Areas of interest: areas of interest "Temple"
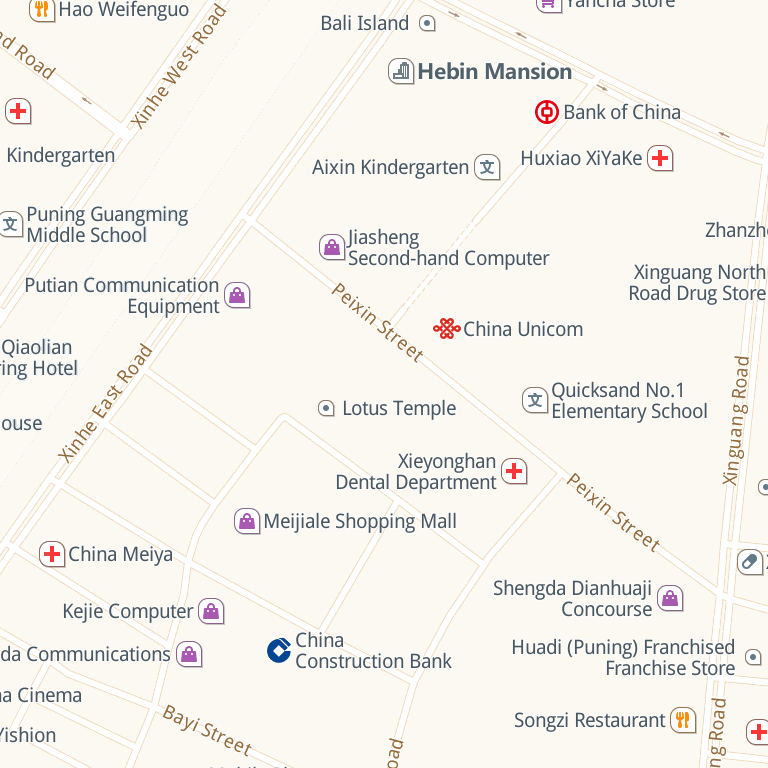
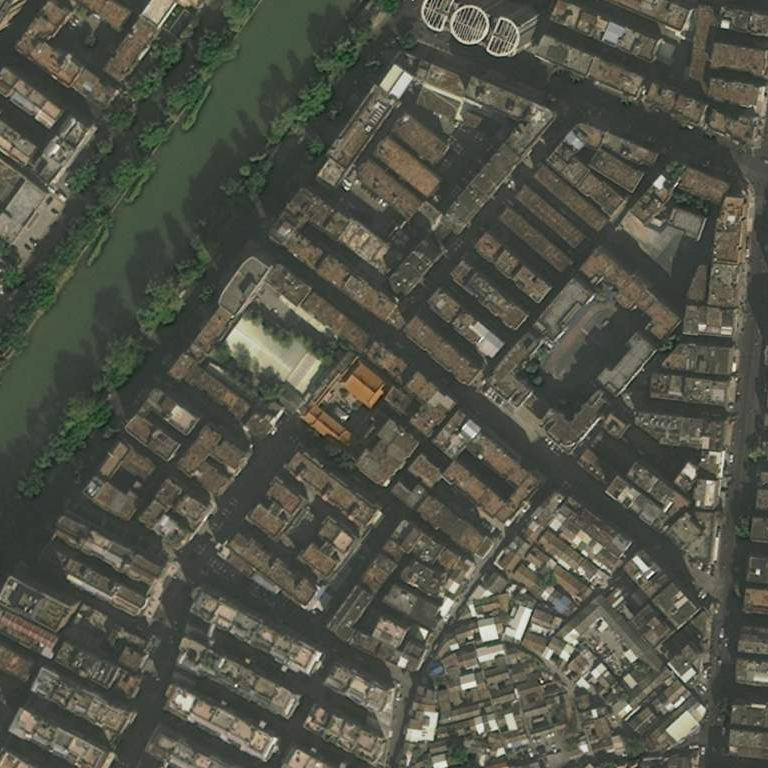